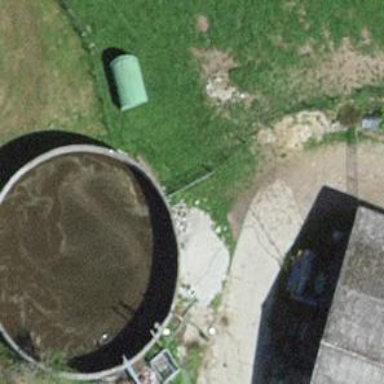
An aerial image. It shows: Storage tank building.